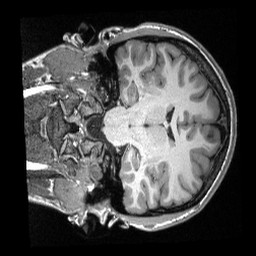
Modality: T1w
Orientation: coronal
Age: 22
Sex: female
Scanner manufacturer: siemens
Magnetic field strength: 3 T
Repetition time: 2.3 s
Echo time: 0.00308 s